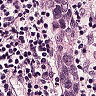
Metastatic tissue present: yes